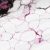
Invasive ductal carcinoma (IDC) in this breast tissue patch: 0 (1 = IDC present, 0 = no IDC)